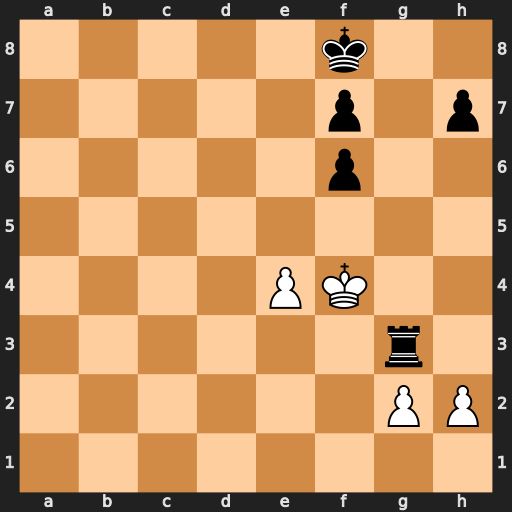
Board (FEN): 5k2/5p1p/5p2/8/4PK2/6r1/6PP/8
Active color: w
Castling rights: -
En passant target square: -
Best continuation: Kxg3